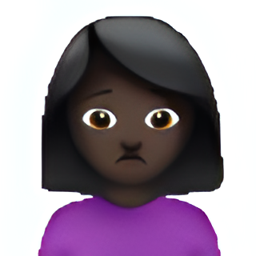
Name: woman frowning type 6
Emoji: 🙍🏿‍♀️
Group: People & Body
Sub-group: person-gesture